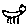
Label: cat